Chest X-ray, AP view. Patient: 73 years old, sex F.
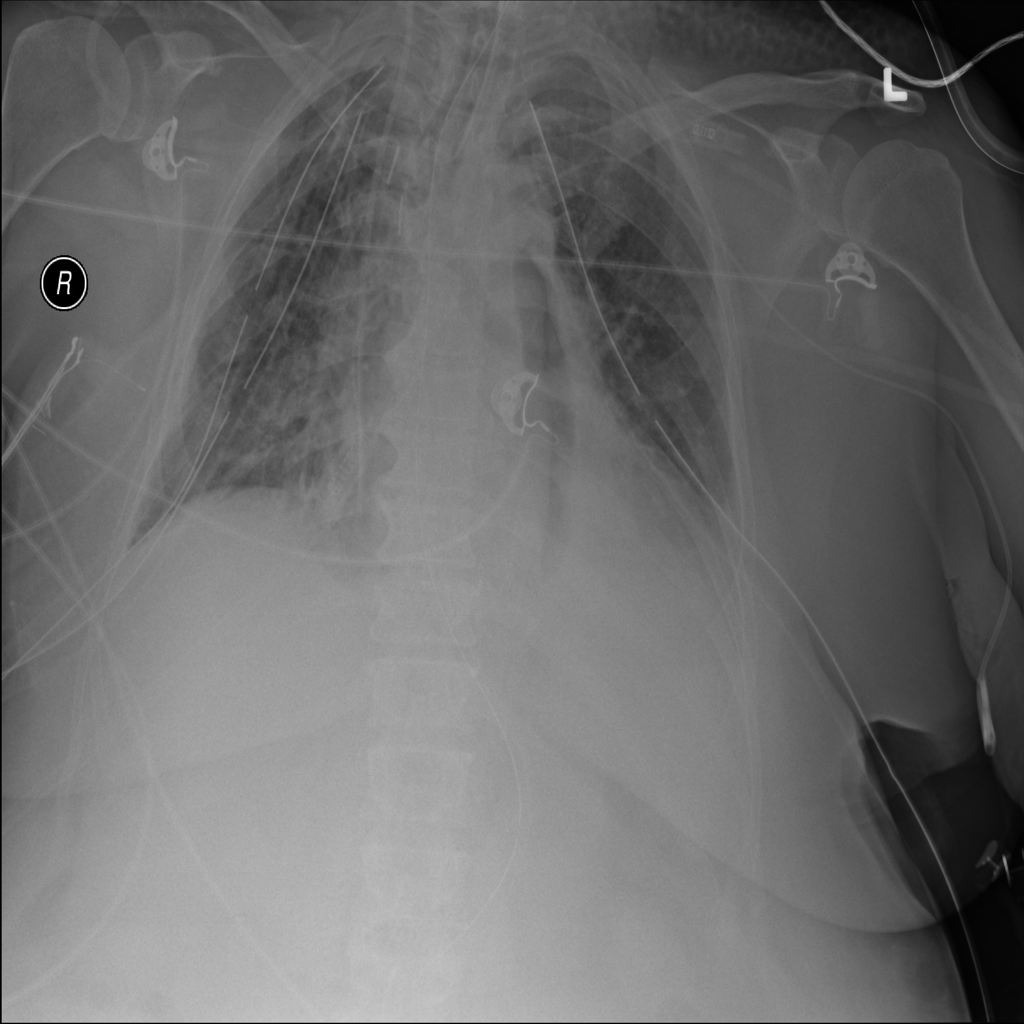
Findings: No Finding